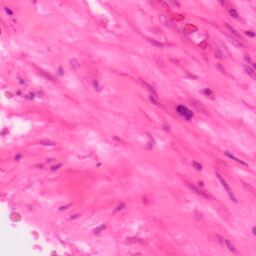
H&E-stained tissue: Colon